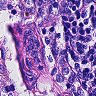
Metastatic tissue present: no